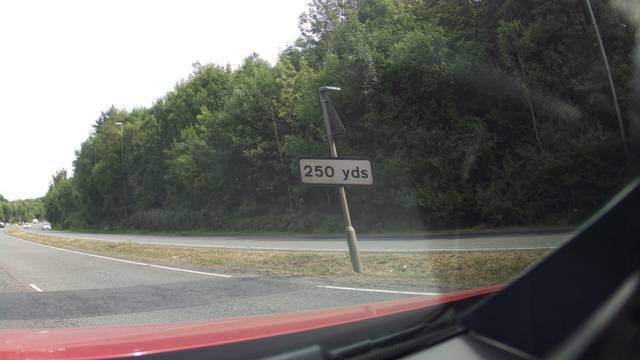
Region: United Kingdom
Coordinates: 51.288, -1.057